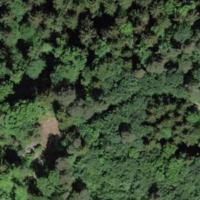
EUNIS habitat code: 41
Species observed at this site:
Lysimachia punctata